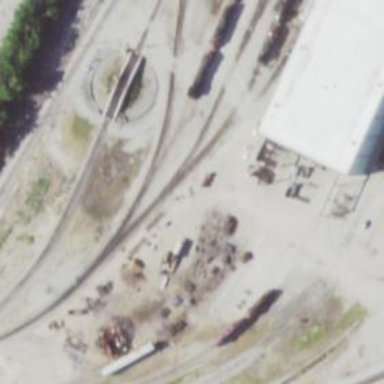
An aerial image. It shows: Railway yard in service.